Question: 'ggplot2' cannot find the color I generate, intended for parts of the bar diagram I want to generate.
The problem comes from the way 'ggplot2' converts numbers from group and fill parameters in aes() to generates strings that are used as keys to find the correct color in the named color vector I generate.
It appears that the large numbers involved in my plots are turned into scientific notation, cutting all right-most decimal zeros from the converted string, whereas the keys in the named color vector I generate provide always keep the 2 first digits.
'''
#!/usr/bin/Rscript
library(ggplot2)
frame = data.frame(
varA = c(5, 5, 5),
varB = c(1, 2, 3),
varC = as.factor(c(
4e+08,
1.05e+09,
1.75e+09
)),
varD = c(1, 1, 1)
)
colors = c("#BB0000", "#00BB00", "#0000BB")
names(colors) = c("4.00e+08.1", "1.05e+09.1", "1.75e+09.1")
plot = ggplot() +
guides(
fill = guide_legend(title = "varA")
) +
scale_fill_manual(
values = colors
) +
geom_bar(
data = frame,
aes(
varA,
varB,
group = interaction(varC, varD),
fill = interaction(varC, varD)
),
position = "dodge",
stat = "identity"
)
ggsave(file = "plot.svg", plot = plot, width = 4, height = 3)
'''
which results in this figure:

An obvious solution to this simple example would be to fix the key for red into "4e+08" instead of "4.00e+08", but that would not work in my full-blown use case. First because I do not hard code the colors but I generate them from the context in which I run this script. Second because I observed that sometime ggplot2 preserves some of my numbers as plain integers, sometimes it converts some other into scientific notation and I don't know what are the rules about this decision.
As I see it, there are two solutions.
- The first one would be to make sure that I generate color vector keys that will be the same as ggplot2 looks for colors. It implies that I can mitigate the second problem Identified above, with documentation I failed to find.- The second (preferred) solution would be to constrain the way ggplot2 formats the color key string it uses so that it fits the named color vector I provide. I suspect this second solution is the same as constraining the way ggplot2 generate strings in the legend (more specifically, how it treats number formats) but I could not find any information about that either.
I am aware that I can give ggplot2 a simple vector of colors and it will fetch colors in the same order as it orders each bar. I cannot accept it as I want to make sure that all colors are consistent from plot to plot, even if I choose to show or to hide some bars in some of them.
:
- - If this is not possible, where can I find how ggplot2 precisely converts (or does not convert) big numbers into scientific notations so I can generate correct name color vectors?
---
- 'R' v3.4.1- 'ggplot2'
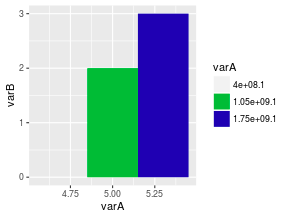
Answer: 'ggplot' is not really at fault here. The behavior is caused by the 'interaction' function, which creates a factor. More directly, it is caused by 'factor' (which underlies 'interaction'), which in turn simply calls 'as.character'. See:
'''
> as.character(frame$varC)
[1] "4e+08" "1.05e+09" "1.75e+09"
'''
This should solve your problems:
'''
frame$group <- interaction(frame$varC, frame$varD)
colors <- setNames(c("#BB0000", "#00BB00", "#0000BB"), levels(frame$group))
ggplot(frame, aes(varA, varB, group = group, fill = group)) +
geom_col(position = 'dodge') +
scale_fill_manual(values = colors)
'''
<URL>